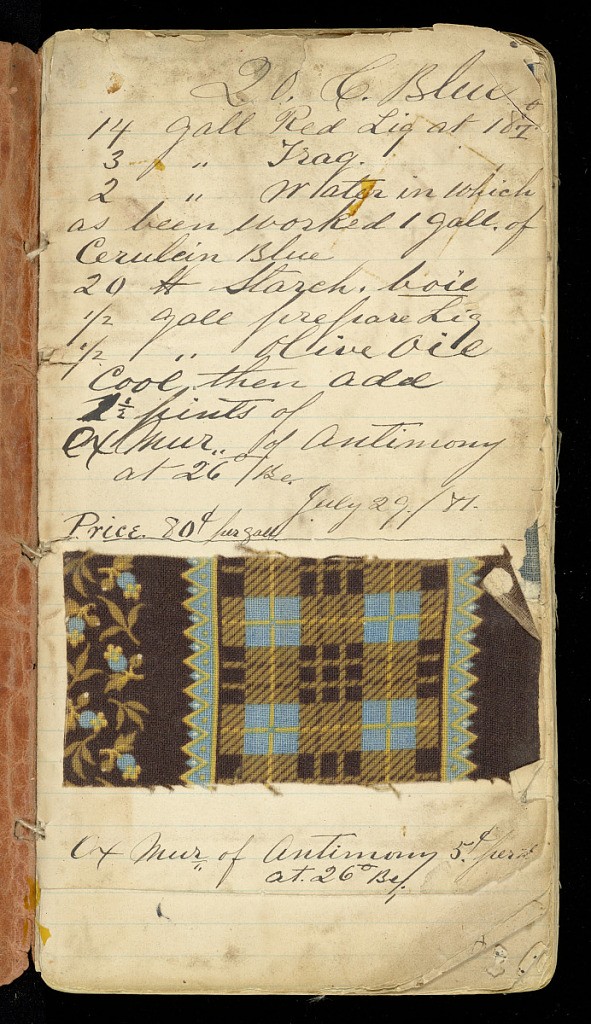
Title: Printer's sample book
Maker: Old Pacific Print Works, Lawrence, MA, USA
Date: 1881–82
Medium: paper and cotton
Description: Small notebook with handwritten formulas for dyestuffs to be used for printed textiles. Contains 135 samples of printed fabric.